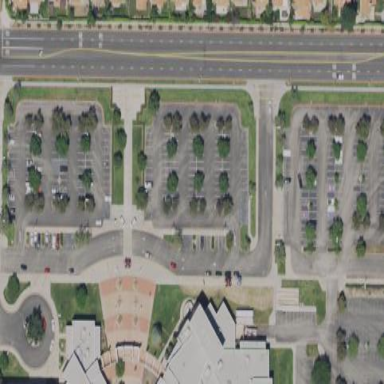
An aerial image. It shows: Parking area.